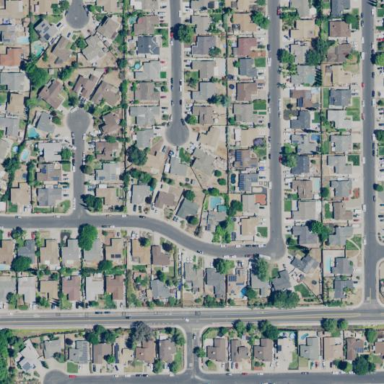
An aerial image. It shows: Residential area consisting of single-family homes.